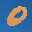
Label: 0